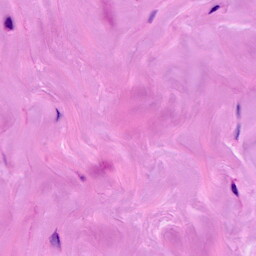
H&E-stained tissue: Breast